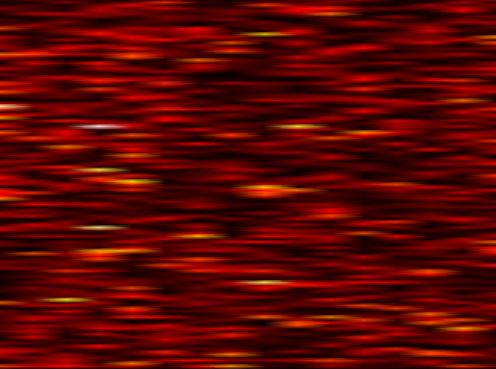
Label: UFMC